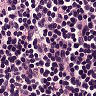
Metastatic tissue present: no